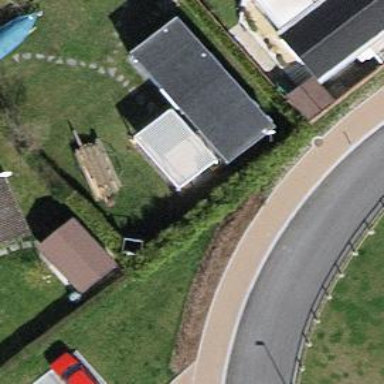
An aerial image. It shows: Static caravan building.